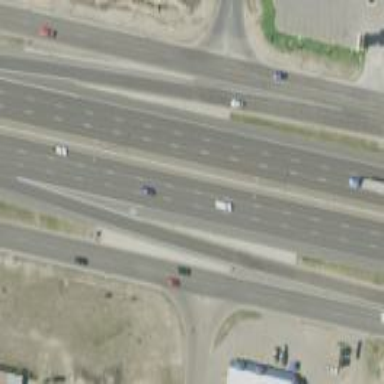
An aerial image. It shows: View of motorway.